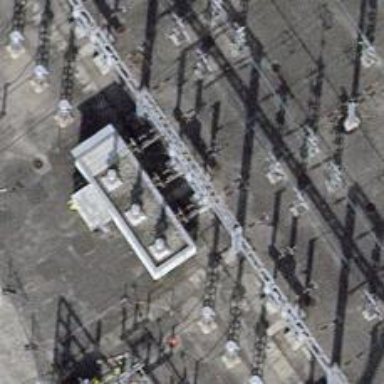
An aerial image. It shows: Bay where power lines run through.